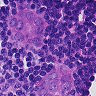
Metastatic tissue present: yes